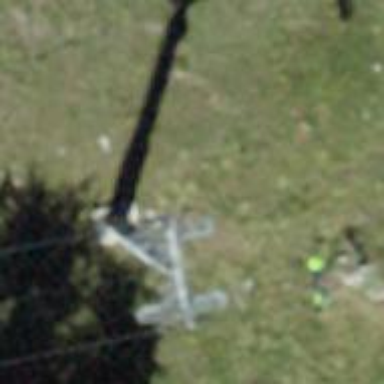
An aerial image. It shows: Pylon used for aerialway.